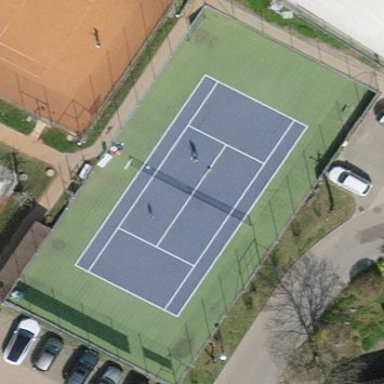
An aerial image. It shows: Tennis court on the leisure land pitch.